Question: Sorry I had to rephrase my question, I have a list preference with some option

I want to change the value of a variable depending on the option selected. I have no idea how to get the selected index or where to start from.
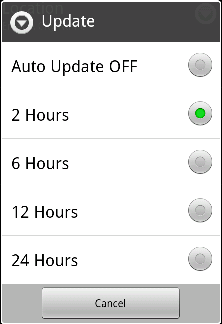
Answer: First, start by throwing out that code you posted. :) You don't want to use a thread for scheduled updates, you want to use the <URL>.
The reason for this is that Android might kill your running app at any time. When an alarm fires it will wake up your app as needed, starting it from scratch if necessary so that it can run.